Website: macys
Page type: customer-info-address
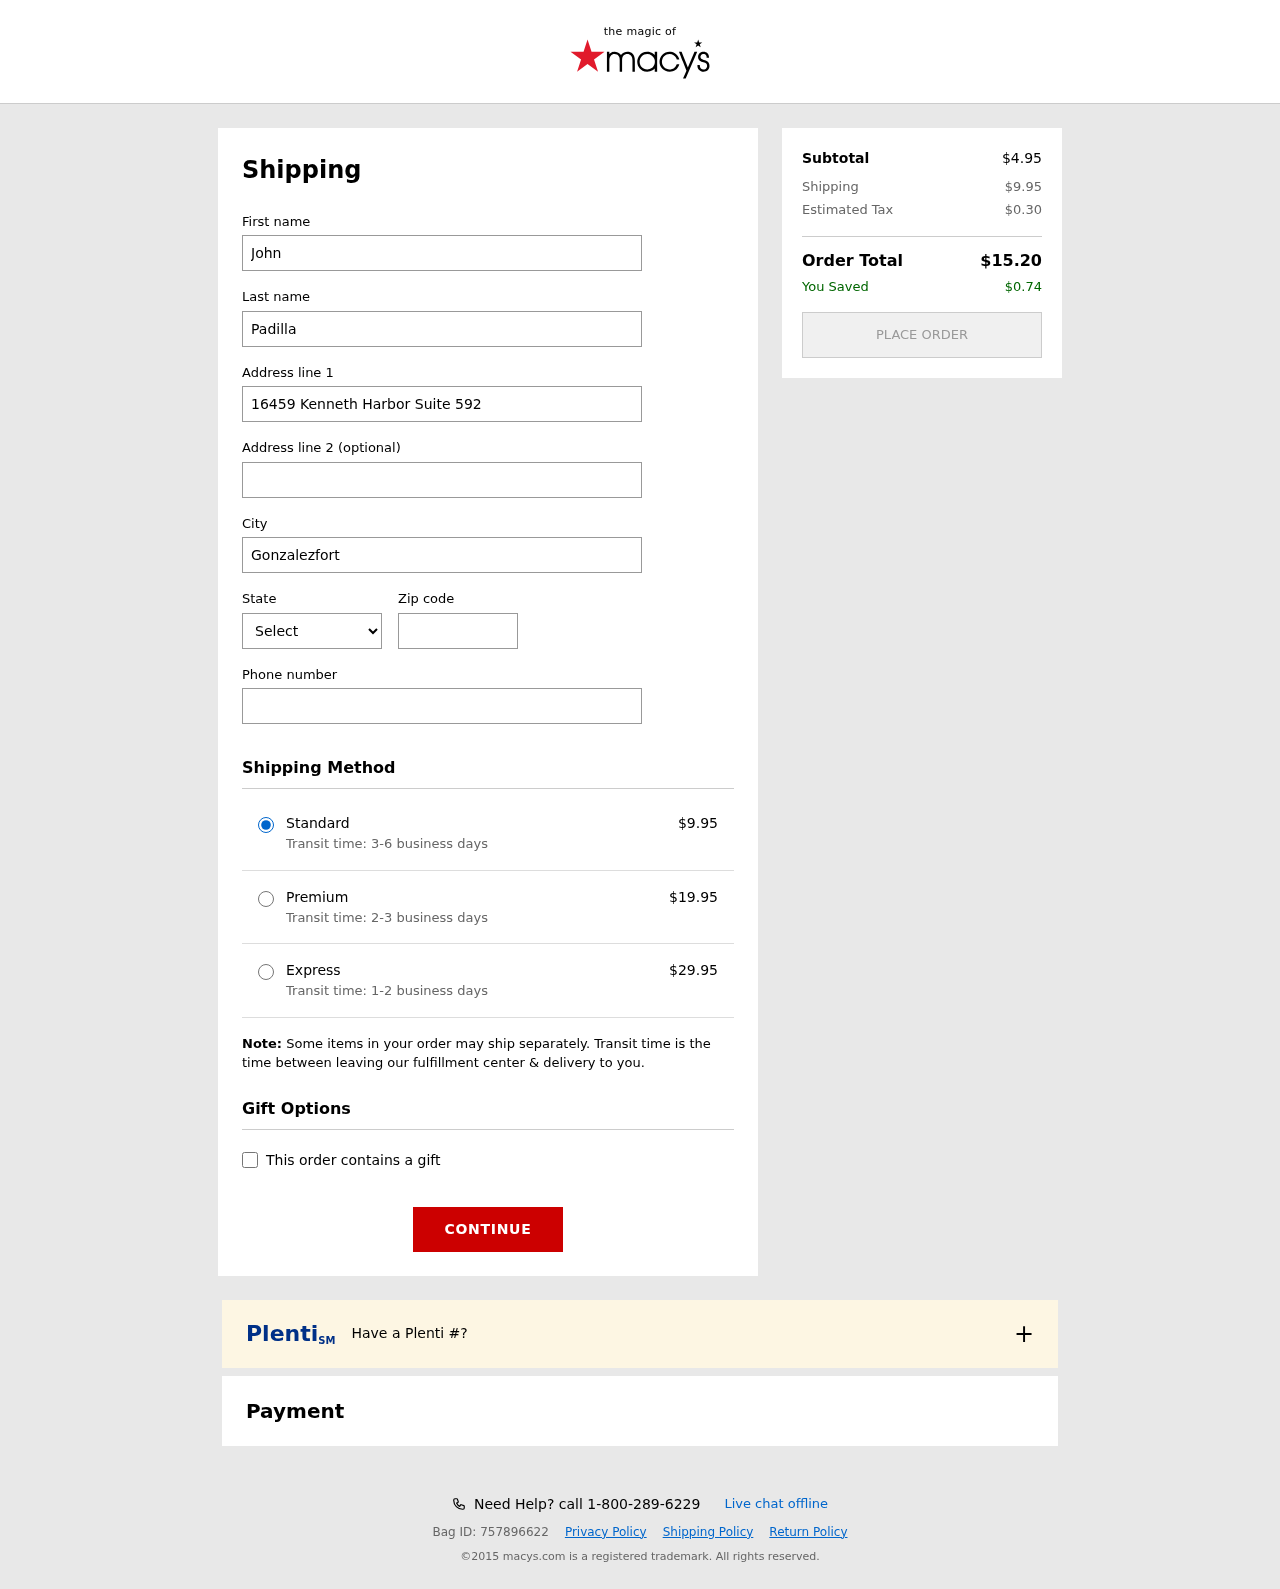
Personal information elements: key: PII_CITY
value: Gonzalezfort
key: PII_FIRSTNAME
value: John
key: PII_LASTNAME
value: Padilla
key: PII_PHONE
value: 8217890649
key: PII_POSTCODE
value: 10479
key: PII_STATE_ABBR
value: TN
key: PII_STREET
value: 16459 Kenneth Harbor Suite 592
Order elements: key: ORDER_SHIPPING_COST
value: $9.95
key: ORDER_SHIPPING_COST_PREMIUM
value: $19.95
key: ORDER_SHIPPING_COST_EXPRESS
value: $29.95
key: ORDER_SUBTOTAL
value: $4.95
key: ORDER_TAX
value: $0.30
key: ORDER_TOTAL
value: $15.20
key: ORDER_SAVINGS
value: $0.74